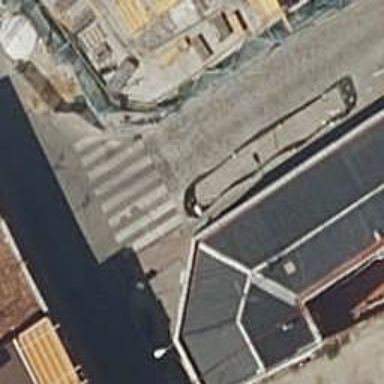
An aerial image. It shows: Marked road crossing.